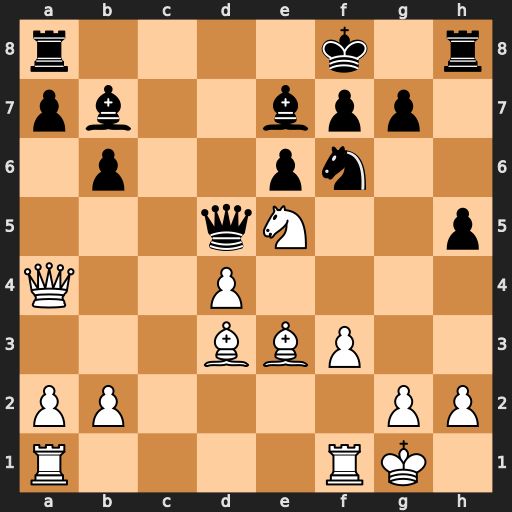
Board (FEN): r4k1r/pb2bpp1/1p2pn2/3qN2p/Q2P4/3BBP2/PP4PP/R4RK1
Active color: w
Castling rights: -
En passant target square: -
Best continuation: Be4